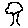
Label: tree